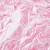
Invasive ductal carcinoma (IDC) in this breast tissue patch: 0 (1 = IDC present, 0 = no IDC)